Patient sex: F
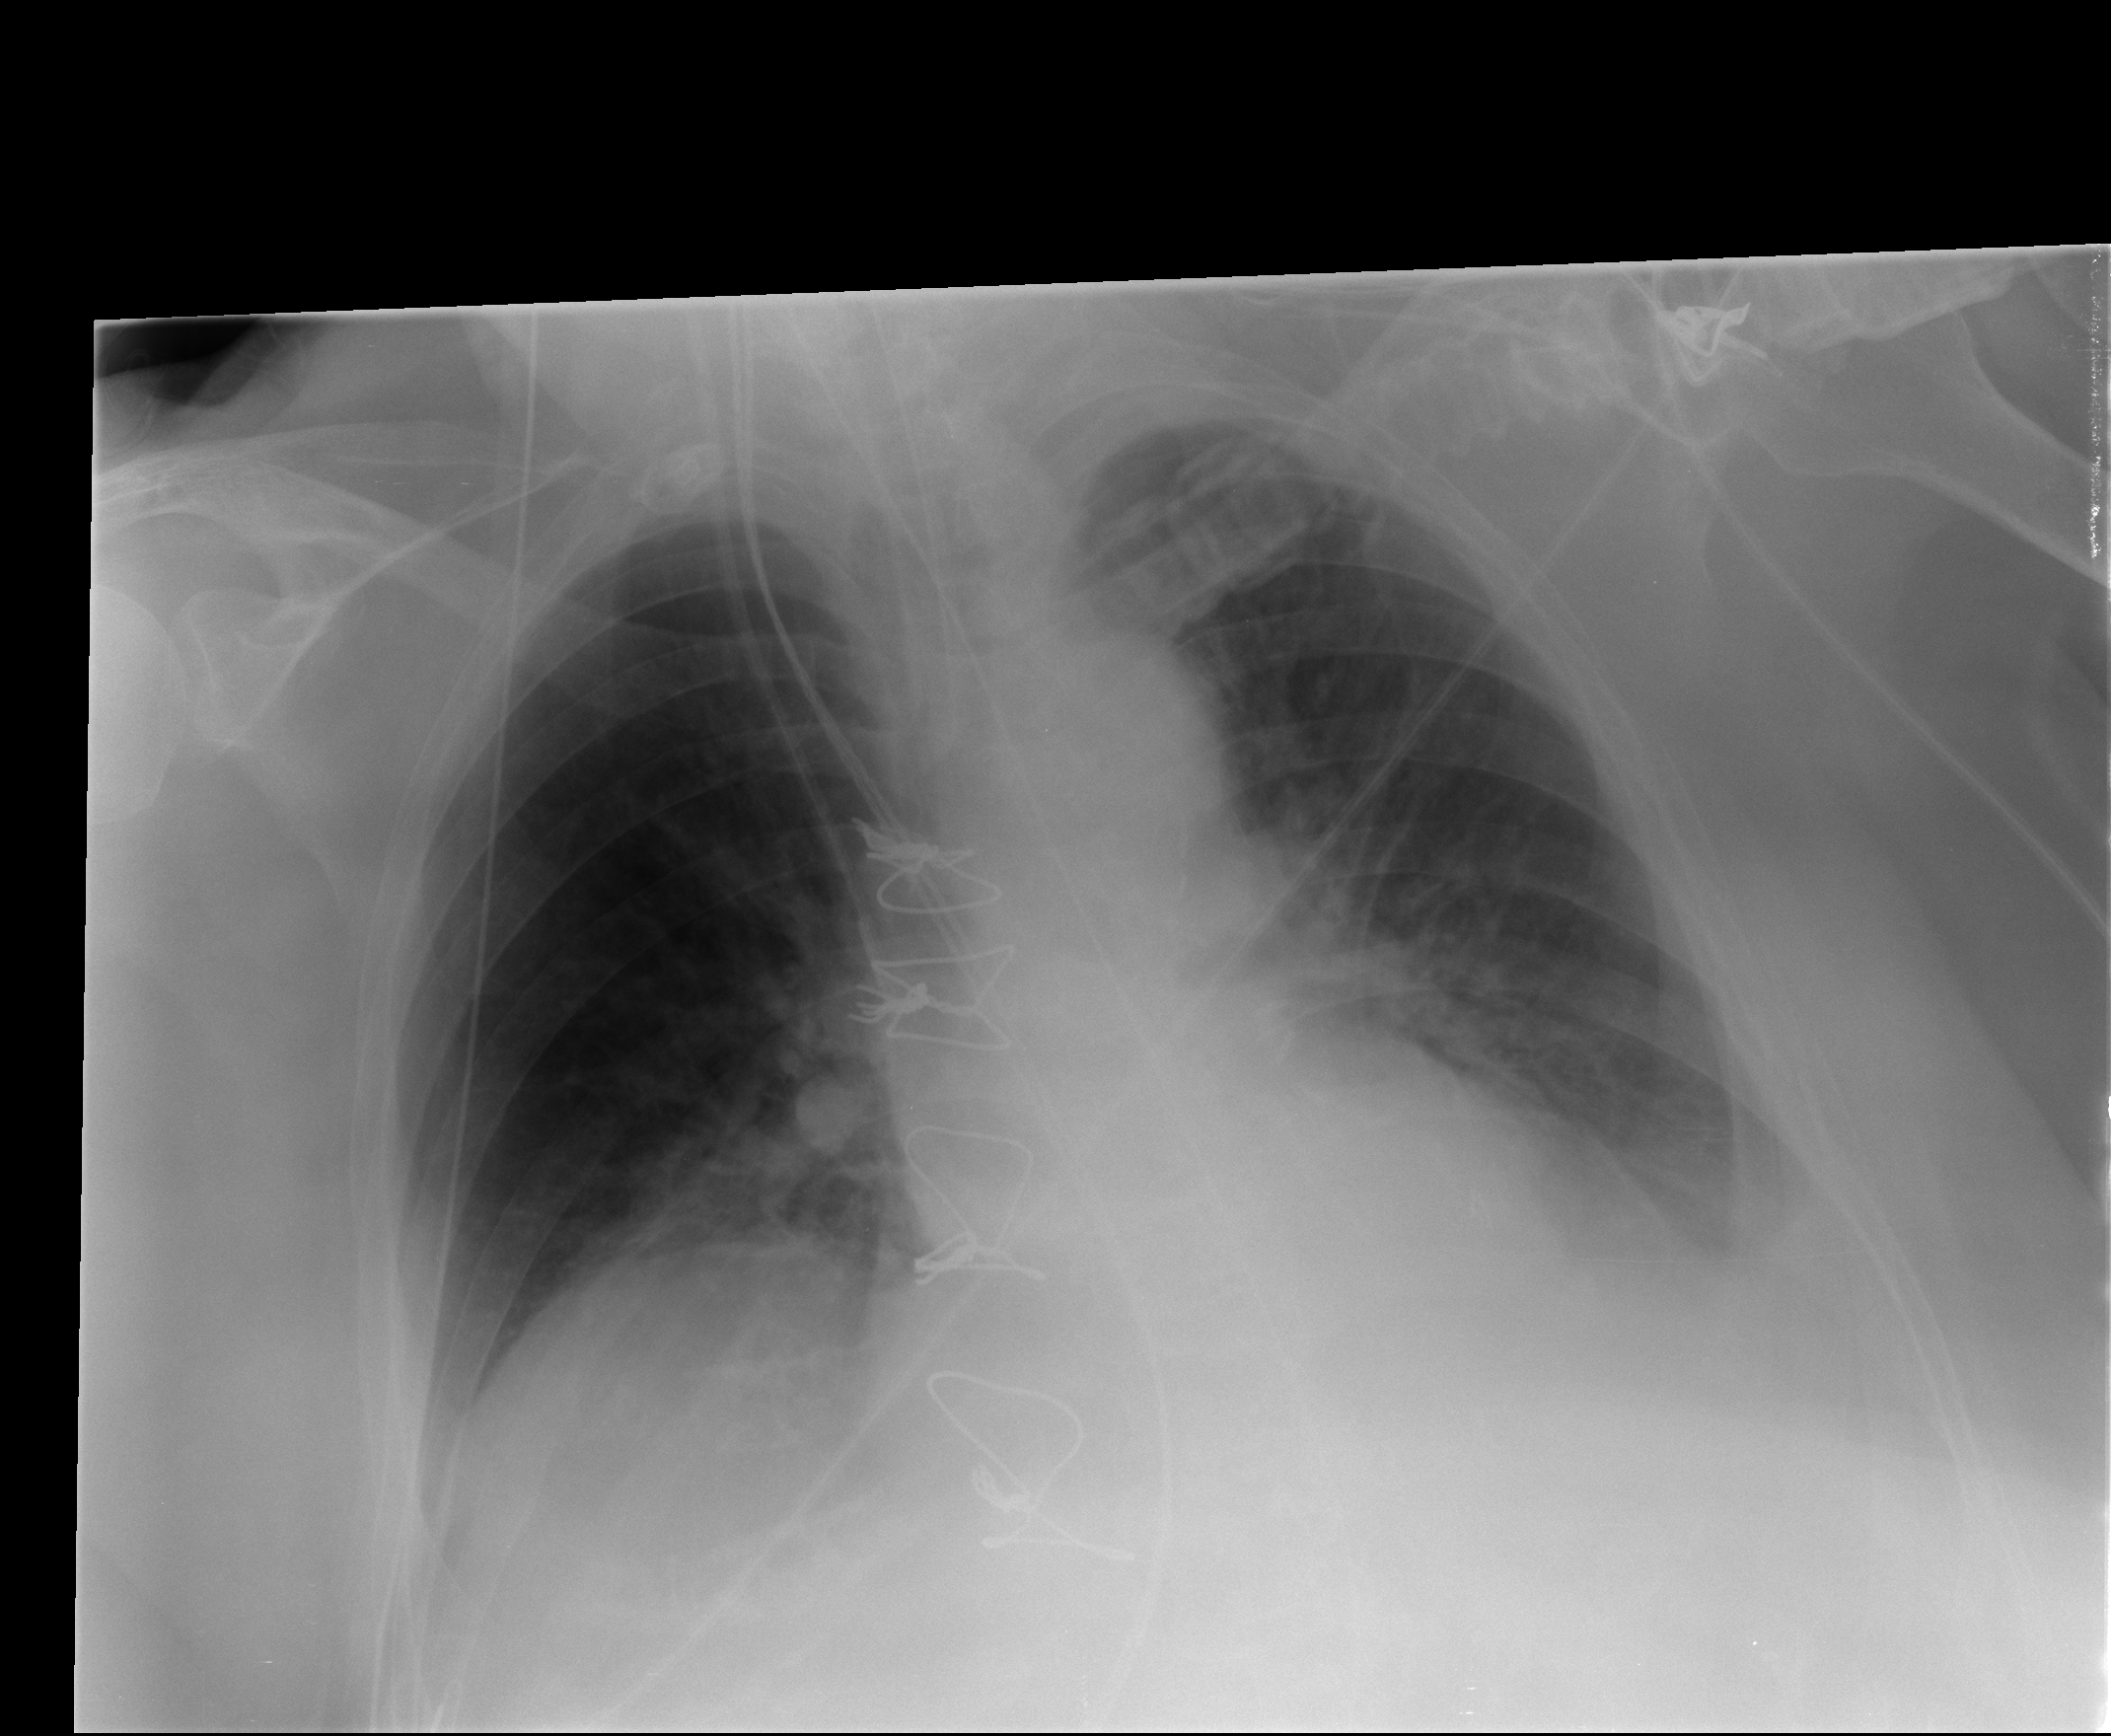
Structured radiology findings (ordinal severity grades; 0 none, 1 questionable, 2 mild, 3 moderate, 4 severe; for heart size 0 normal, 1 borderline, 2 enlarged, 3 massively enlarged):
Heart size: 0
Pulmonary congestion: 0
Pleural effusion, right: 0
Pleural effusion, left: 2
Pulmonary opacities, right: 0
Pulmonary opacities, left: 0
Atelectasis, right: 0
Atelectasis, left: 0